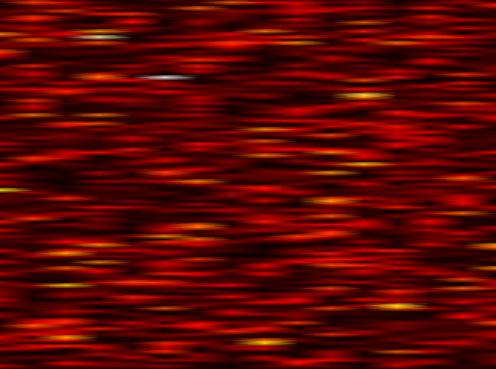
Label: OFDM